Question: I was using the following website to generate several launcher icons for my flutter app.
<URL>
But after I replace the original flutter icons ( file path: myapp/android/app/src/main/res ) and run my app, my icon is in a circled icon. ( check the image I attached )

My Android Virtual Device is Nexus 5X API 28.
So can anyone tell me what was wrong? And Can I use a square icon to replace this one?
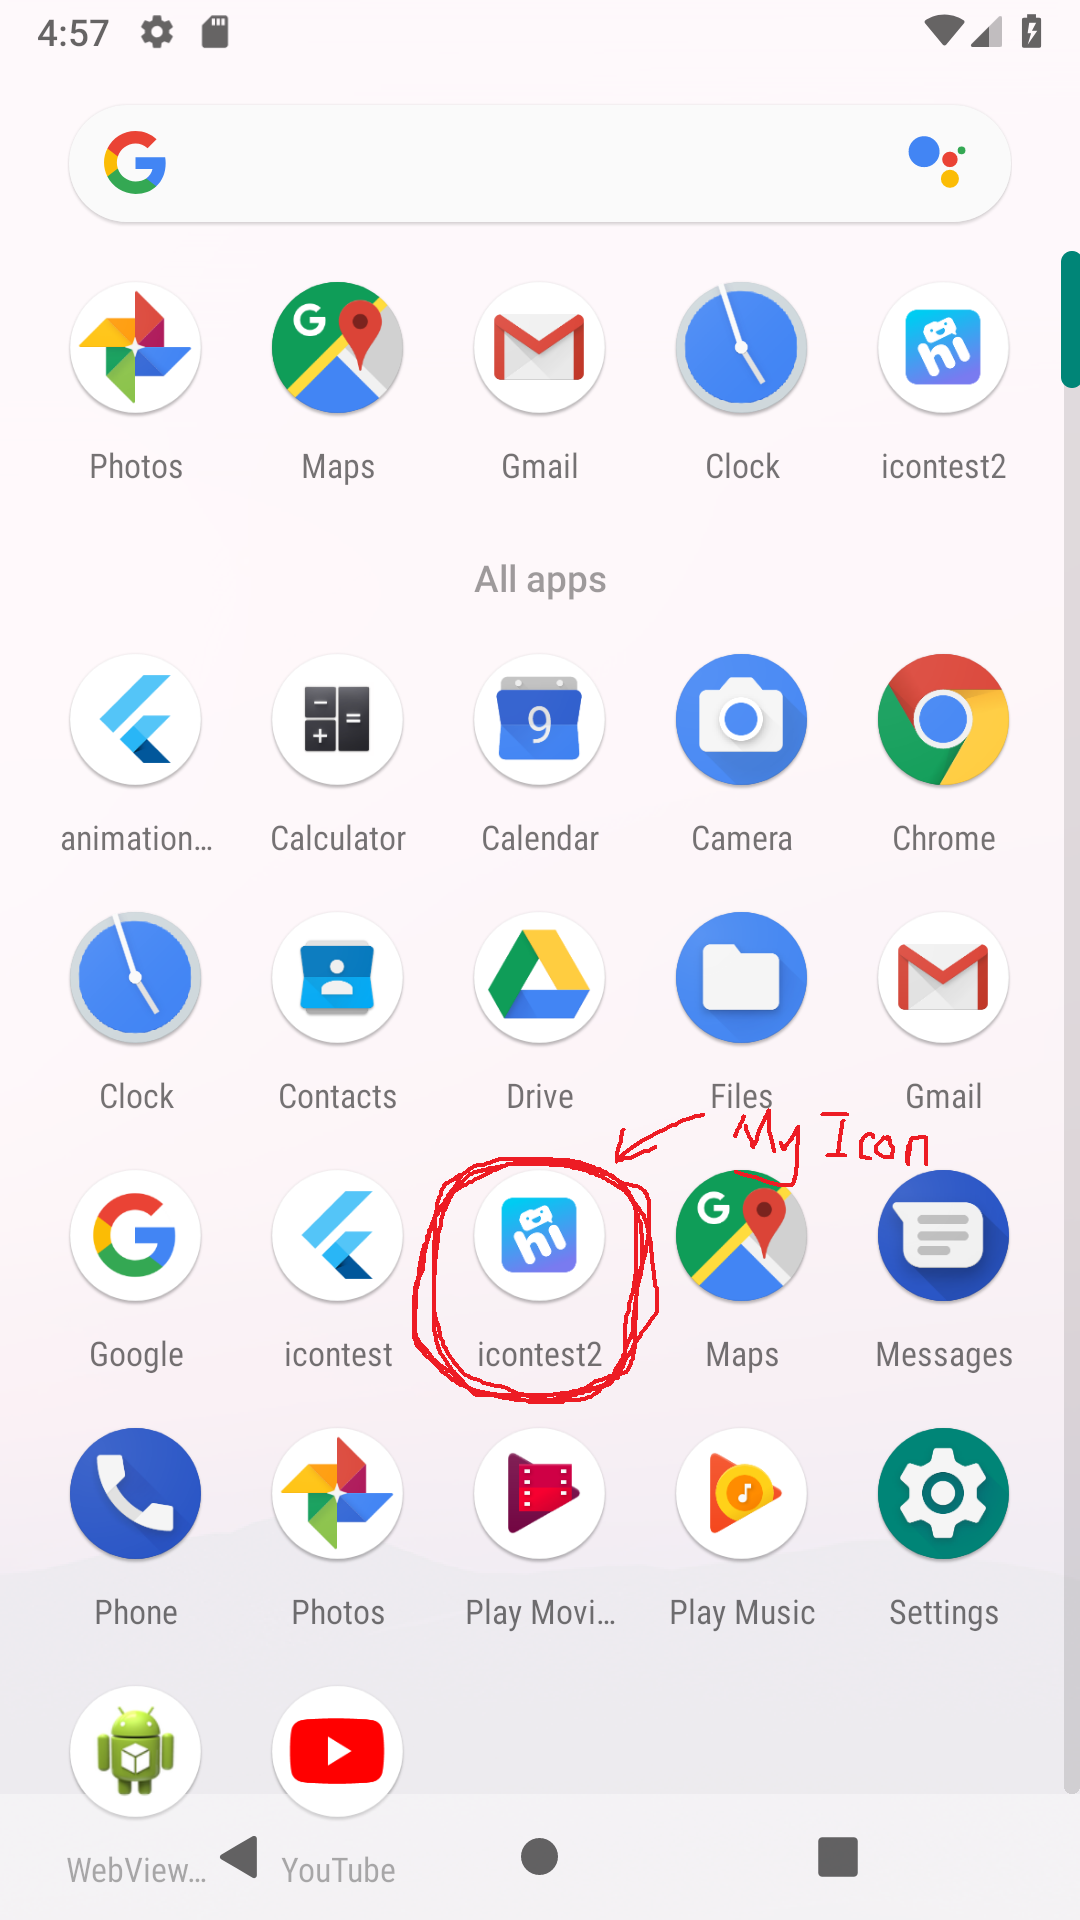
Answer: The launcher that comes on the emulator forces all icons to be round. If the icon isn't already round, it will add a round border around it, like you see in that screenshot.
This isn't something you can change. If you want your icon to be square, use a different launcher. It's ultimately up to the user how their icons display.
You may want to consider implementing <URL>, so if a user does use circle or squircle icons and their icon pack/launcher forces all icons to be round, it at least won't look terrible.